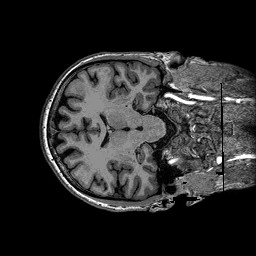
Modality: T1w
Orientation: axial
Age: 40
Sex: male